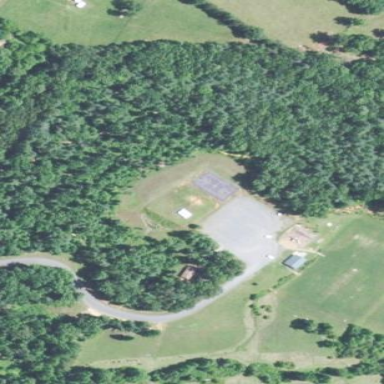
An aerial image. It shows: Park with disc golf facilities.